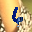
Label: 6